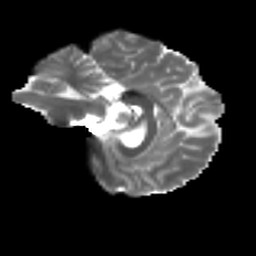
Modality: T2w
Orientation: sagittal
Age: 26
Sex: female
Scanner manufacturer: ge
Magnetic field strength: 3 T
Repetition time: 7.8 s
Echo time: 0.0606 s